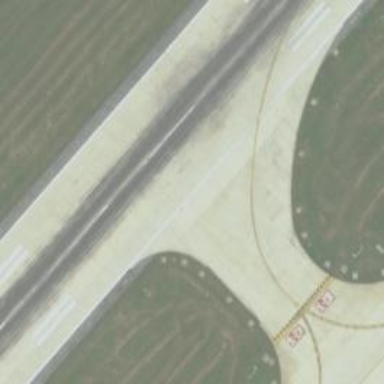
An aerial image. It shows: Image of taxiway at airport.